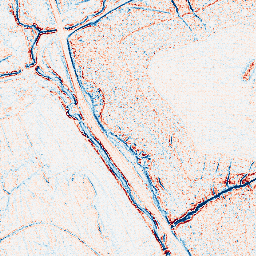
Category: edge_preserving
Decomposition family: anisotropic_diffusion
Decomposition parameters: iterations: 5
kappa: 30
gamma: 0.05
Upsampling method: sinc_blackman
Upsampling parameters: scale: 2
kernel_size: 4
Upsampling scale: 2